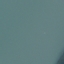
Land use / land cover class: SeaLake